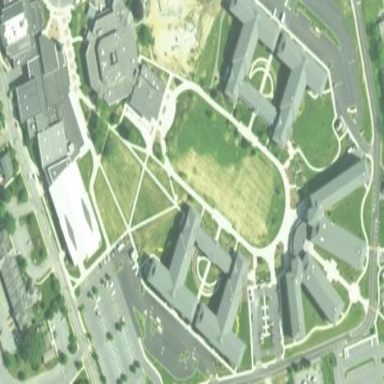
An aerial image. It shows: Dormitory building.